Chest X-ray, PA view. Patient: 45 years old, sex F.
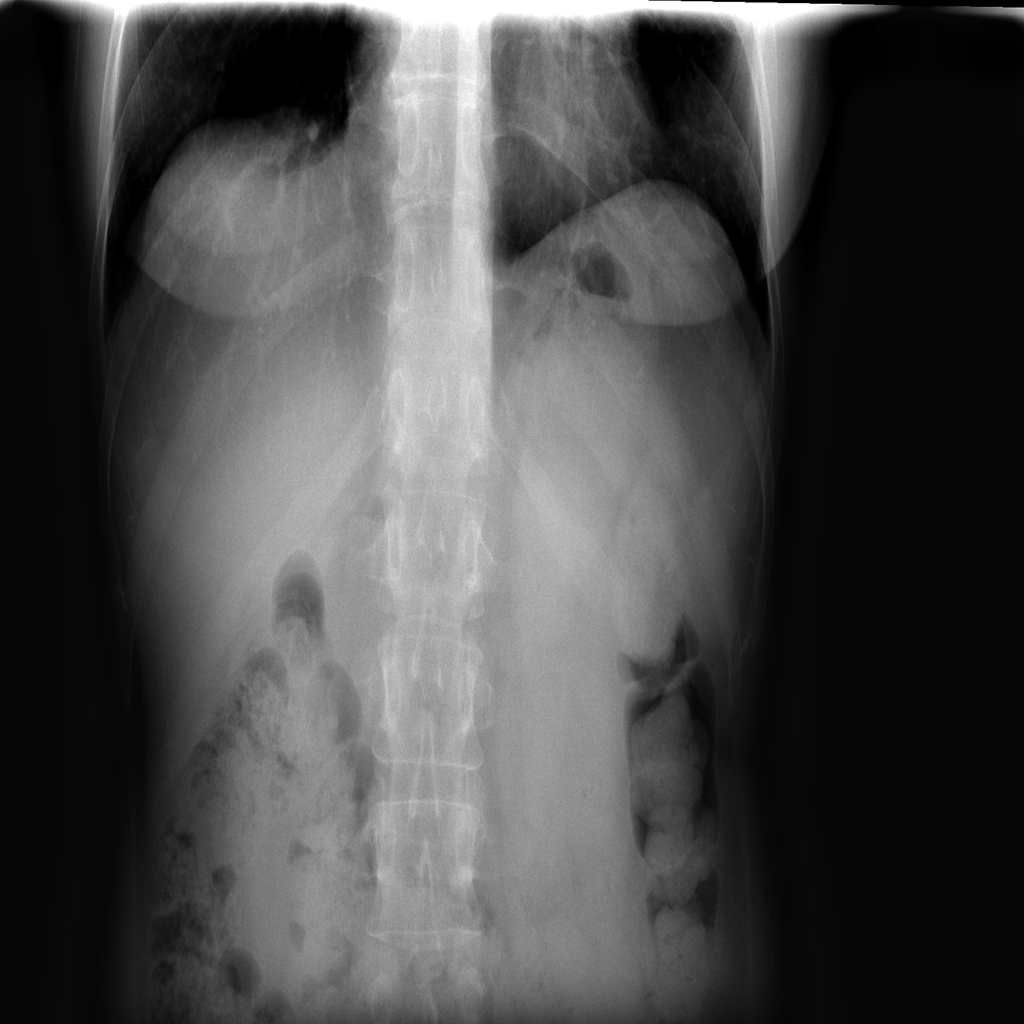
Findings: Infiltration